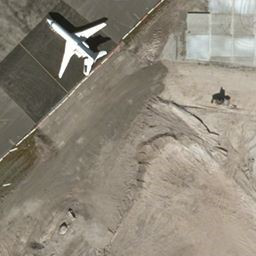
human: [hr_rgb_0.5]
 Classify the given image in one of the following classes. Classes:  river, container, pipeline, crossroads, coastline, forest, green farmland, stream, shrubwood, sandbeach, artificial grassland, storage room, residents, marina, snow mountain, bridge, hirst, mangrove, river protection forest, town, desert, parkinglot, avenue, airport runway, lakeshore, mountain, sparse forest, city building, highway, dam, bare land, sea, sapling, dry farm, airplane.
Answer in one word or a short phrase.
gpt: airplane